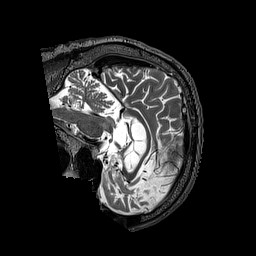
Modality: T2w
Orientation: sagittal
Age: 67
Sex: male
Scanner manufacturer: siemens
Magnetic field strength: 3 T
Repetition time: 3.2 s
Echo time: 0.567 s